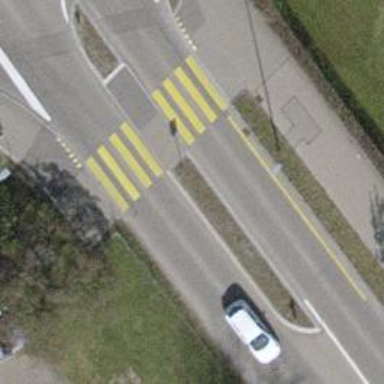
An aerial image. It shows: Marked road crossing with pedestrian island.